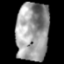
Tissue: lung
Cell type: Epithelial cells
Senescence score: 0.2318
Nuclear area (px): 1916
Mean DAPI intensity: 153.71